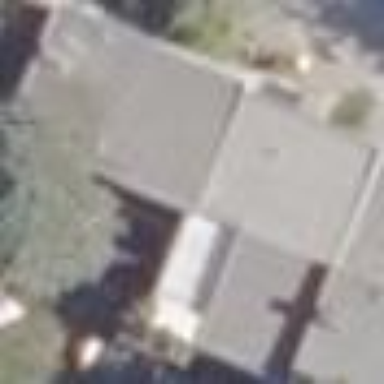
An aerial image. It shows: Flat-roofed house.